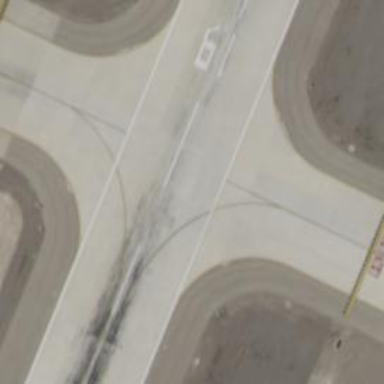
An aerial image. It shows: Image of taxiway at airport.